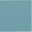
Piece: xx